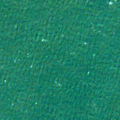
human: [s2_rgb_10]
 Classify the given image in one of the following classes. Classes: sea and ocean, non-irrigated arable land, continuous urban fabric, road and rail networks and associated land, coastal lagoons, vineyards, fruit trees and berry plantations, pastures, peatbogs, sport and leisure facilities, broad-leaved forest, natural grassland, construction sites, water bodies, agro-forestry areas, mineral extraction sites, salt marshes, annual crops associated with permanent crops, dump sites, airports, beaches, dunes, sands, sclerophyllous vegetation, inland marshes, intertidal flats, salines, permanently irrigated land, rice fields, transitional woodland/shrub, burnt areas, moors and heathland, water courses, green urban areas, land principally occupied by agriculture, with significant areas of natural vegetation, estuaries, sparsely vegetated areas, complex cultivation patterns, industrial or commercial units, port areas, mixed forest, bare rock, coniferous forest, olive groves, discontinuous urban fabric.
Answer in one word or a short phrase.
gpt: sea and ocean